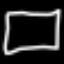
Label: square